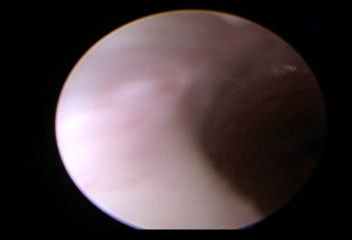
Modality: WLC
Class: Normal mucosa
Bladder cancer association: No